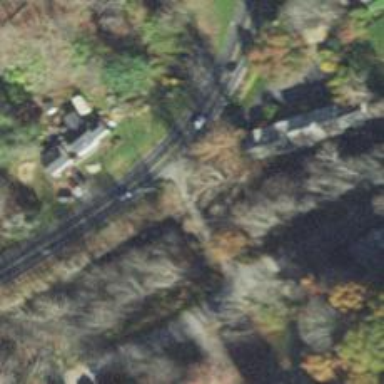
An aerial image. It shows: Residential road with bridge.